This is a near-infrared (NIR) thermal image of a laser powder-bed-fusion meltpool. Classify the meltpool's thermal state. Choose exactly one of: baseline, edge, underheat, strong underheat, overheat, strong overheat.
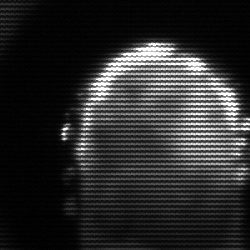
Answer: baseline